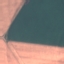
Land use / land cover class: AnnualCrop